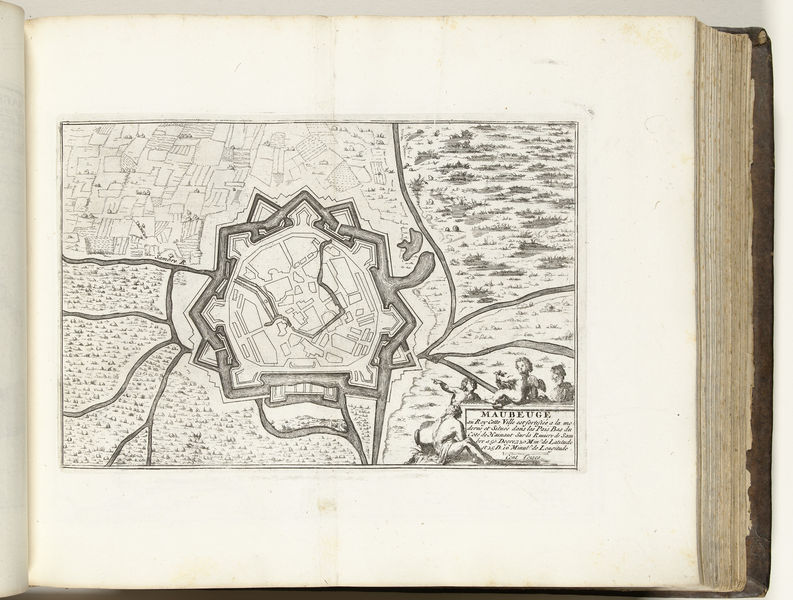
Titel: Plattegrond van Maubeuge, ca. 1695
Standort: Amsterdam
Institution: Rijksmuseum
Schlagwörter: paysage, ville, dessin, payesage